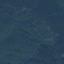
Land use / land cover: Forest